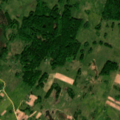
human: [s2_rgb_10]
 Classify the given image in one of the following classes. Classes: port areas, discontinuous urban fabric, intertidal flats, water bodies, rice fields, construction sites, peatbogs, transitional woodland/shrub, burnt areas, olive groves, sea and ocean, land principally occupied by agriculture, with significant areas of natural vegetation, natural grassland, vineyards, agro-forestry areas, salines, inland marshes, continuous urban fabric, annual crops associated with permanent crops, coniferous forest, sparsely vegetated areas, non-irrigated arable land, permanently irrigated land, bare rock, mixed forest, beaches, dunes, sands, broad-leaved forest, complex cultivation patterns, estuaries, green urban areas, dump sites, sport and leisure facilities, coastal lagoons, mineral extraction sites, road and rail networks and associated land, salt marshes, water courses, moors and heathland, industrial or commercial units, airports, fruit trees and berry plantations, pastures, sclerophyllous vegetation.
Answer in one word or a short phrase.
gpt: non-irrigated arable land, complex cultivation patterns, land principally occupied by agriculture, with significant areas of natural vegetation, broad-leaved forest